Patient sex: M
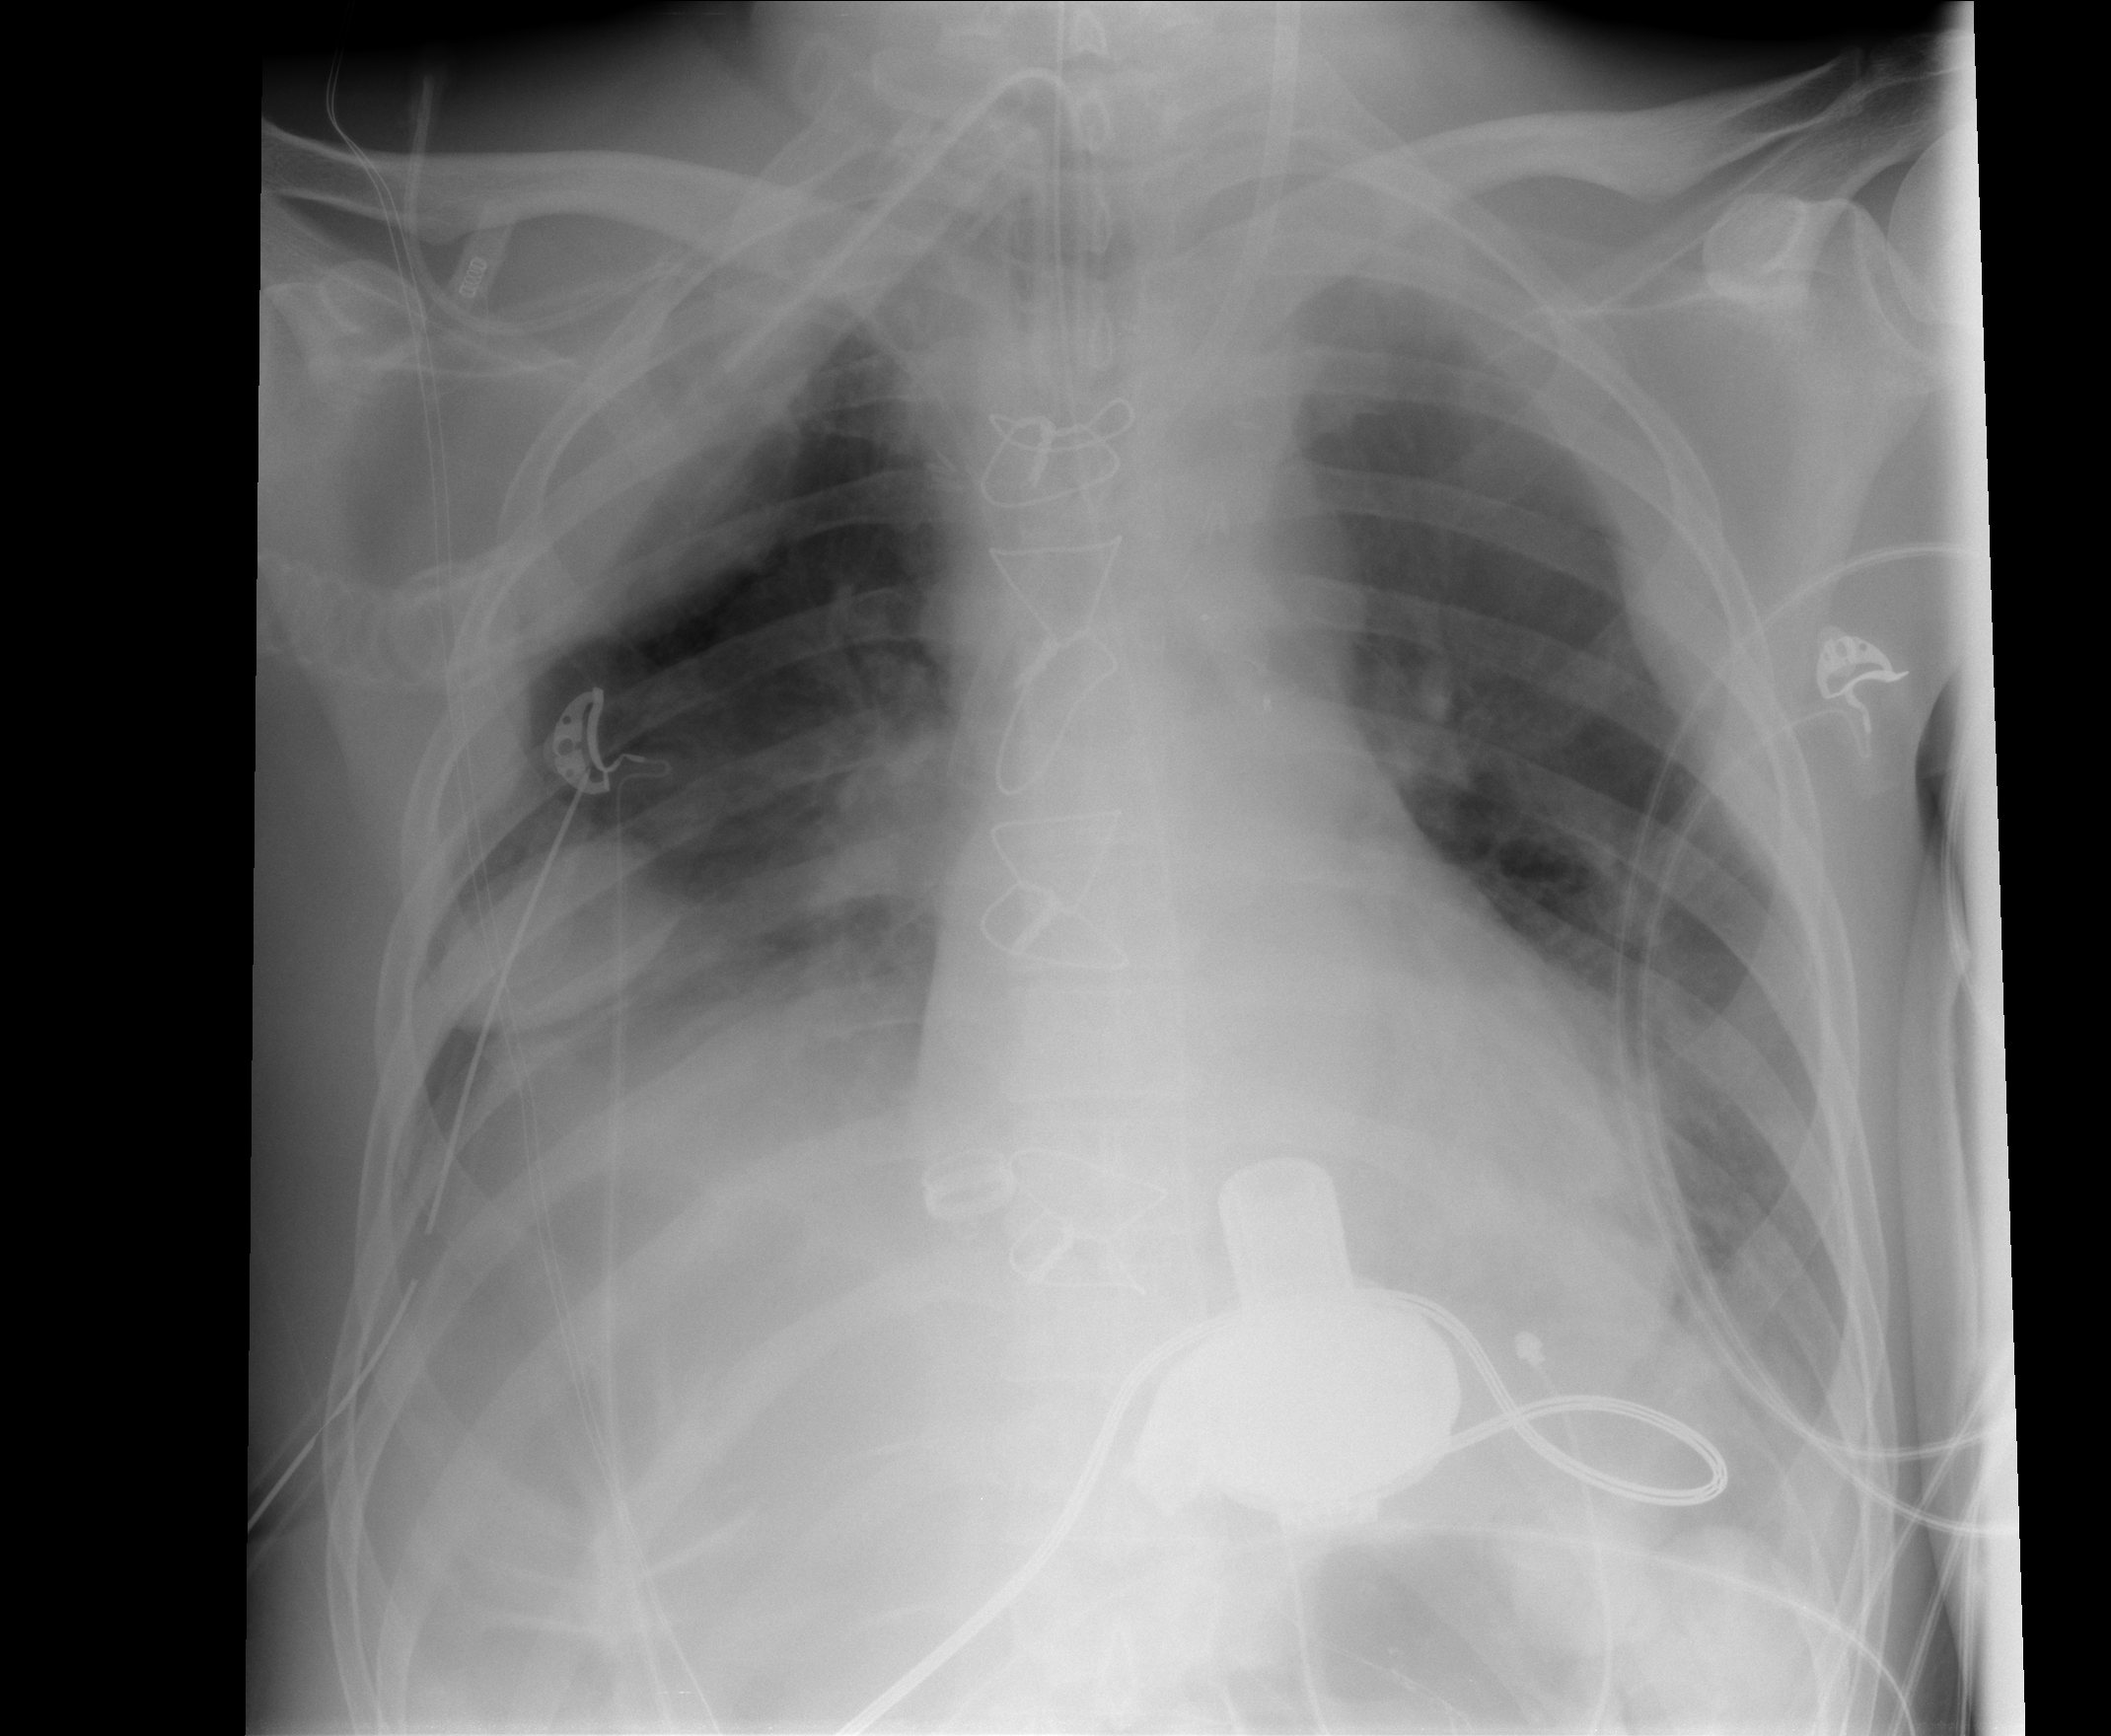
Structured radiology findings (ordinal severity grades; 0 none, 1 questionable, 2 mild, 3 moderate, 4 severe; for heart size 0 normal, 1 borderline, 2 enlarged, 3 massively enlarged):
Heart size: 0
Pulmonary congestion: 2
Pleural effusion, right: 3
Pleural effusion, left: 2
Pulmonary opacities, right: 0
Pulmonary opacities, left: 0
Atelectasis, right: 3
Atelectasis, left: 2